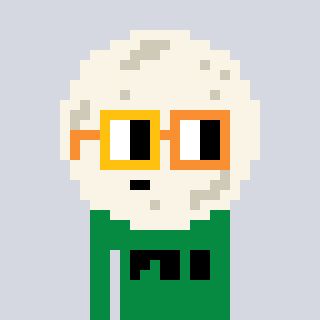
a pixel art character with square yellow and orange glasses, a moon-shaped head and a green-colored body on a cool background